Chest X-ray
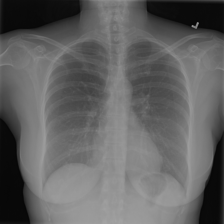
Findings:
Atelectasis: negative
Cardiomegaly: negative
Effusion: negative
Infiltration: negative
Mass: negative
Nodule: negative
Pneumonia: negative
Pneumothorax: negative
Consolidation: negative
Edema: negative
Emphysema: negative
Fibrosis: negative
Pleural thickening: negative
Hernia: negative